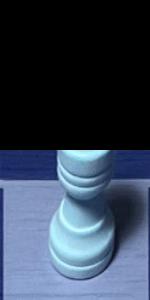
Label: Rook_White